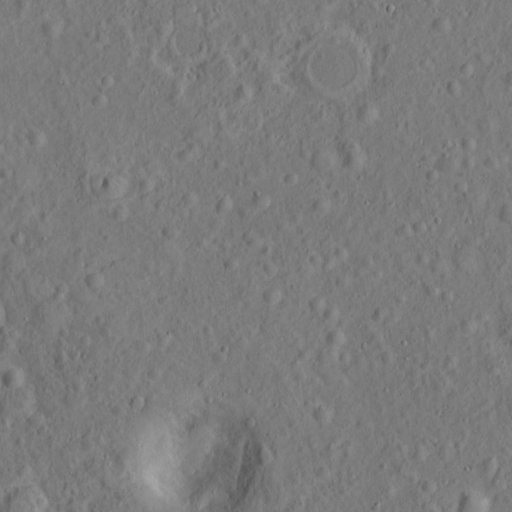
Objects detected: cone